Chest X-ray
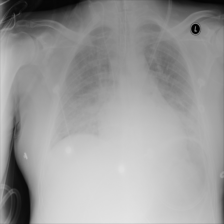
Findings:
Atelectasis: negative
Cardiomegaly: negative
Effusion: positive
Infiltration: positive
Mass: negative
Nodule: negative
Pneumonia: negative
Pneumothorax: negative
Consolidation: negative
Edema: negative
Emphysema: negative
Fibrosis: negative
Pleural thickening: negative
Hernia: negative